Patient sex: M
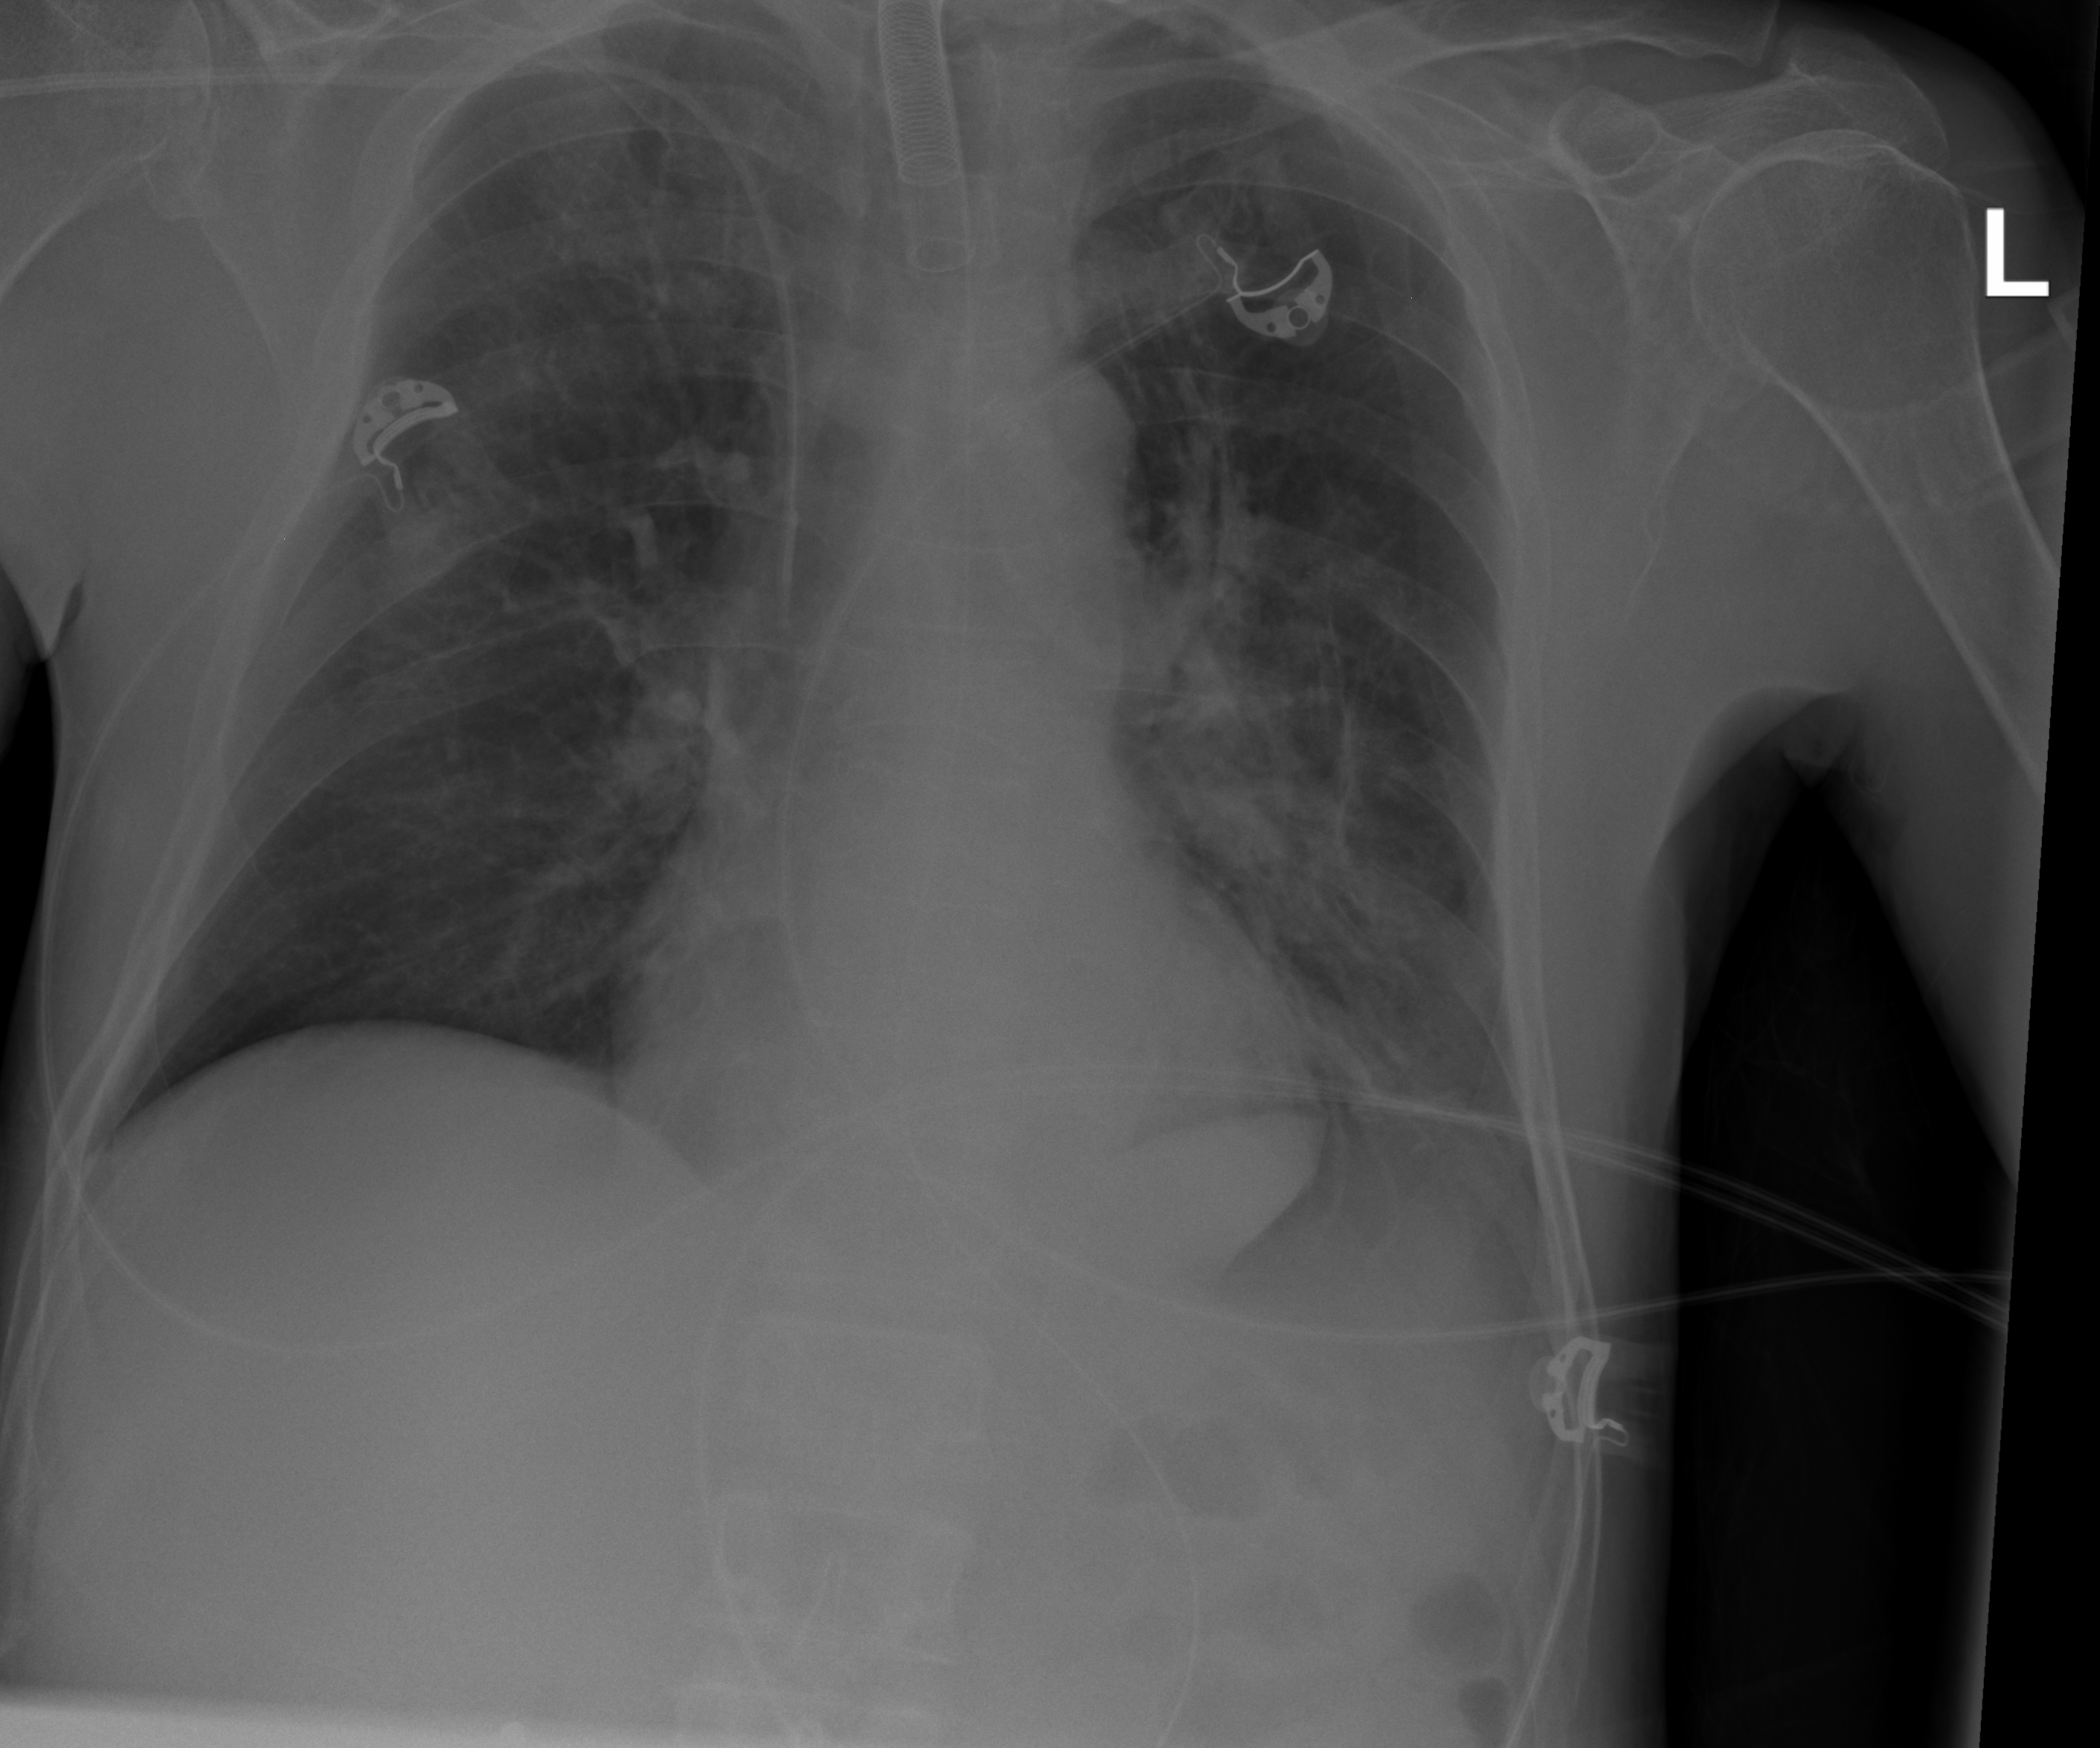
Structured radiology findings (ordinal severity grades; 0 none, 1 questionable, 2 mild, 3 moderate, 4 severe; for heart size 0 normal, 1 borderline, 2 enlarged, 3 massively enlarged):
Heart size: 0
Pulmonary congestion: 0
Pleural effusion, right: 0
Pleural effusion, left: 2
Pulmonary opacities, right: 0
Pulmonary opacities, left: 2
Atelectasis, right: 0
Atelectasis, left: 2